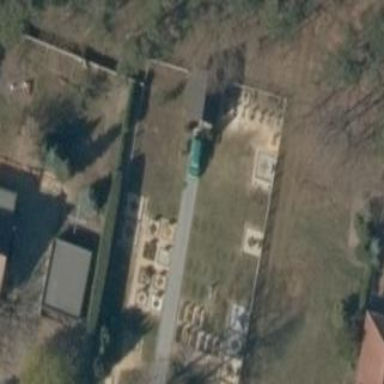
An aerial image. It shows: Cemetery.